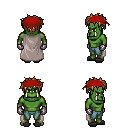
a pixel art fantasy rpg character, male body template, orc, green skin, gray cape, teal pants, blonde bedhead hairstyle, red bandana, metal gloves, gray slippers, four views (front, back, left, right), 2x2 character sprite sheet, small pixel art, hard edges, no anti-aliasing